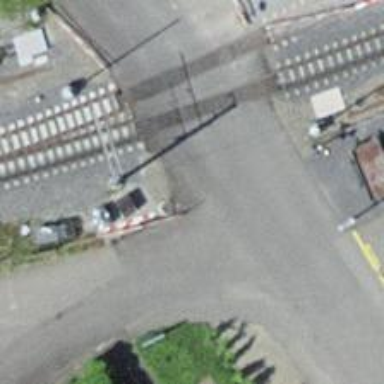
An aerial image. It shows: Railway level crossing.